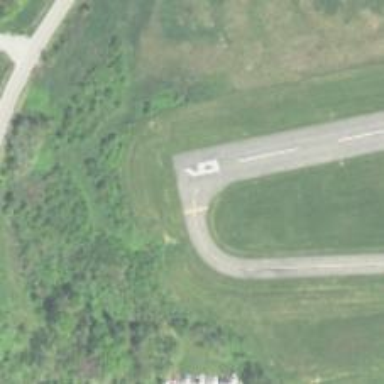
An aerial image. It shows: View of taxiway at the airport.